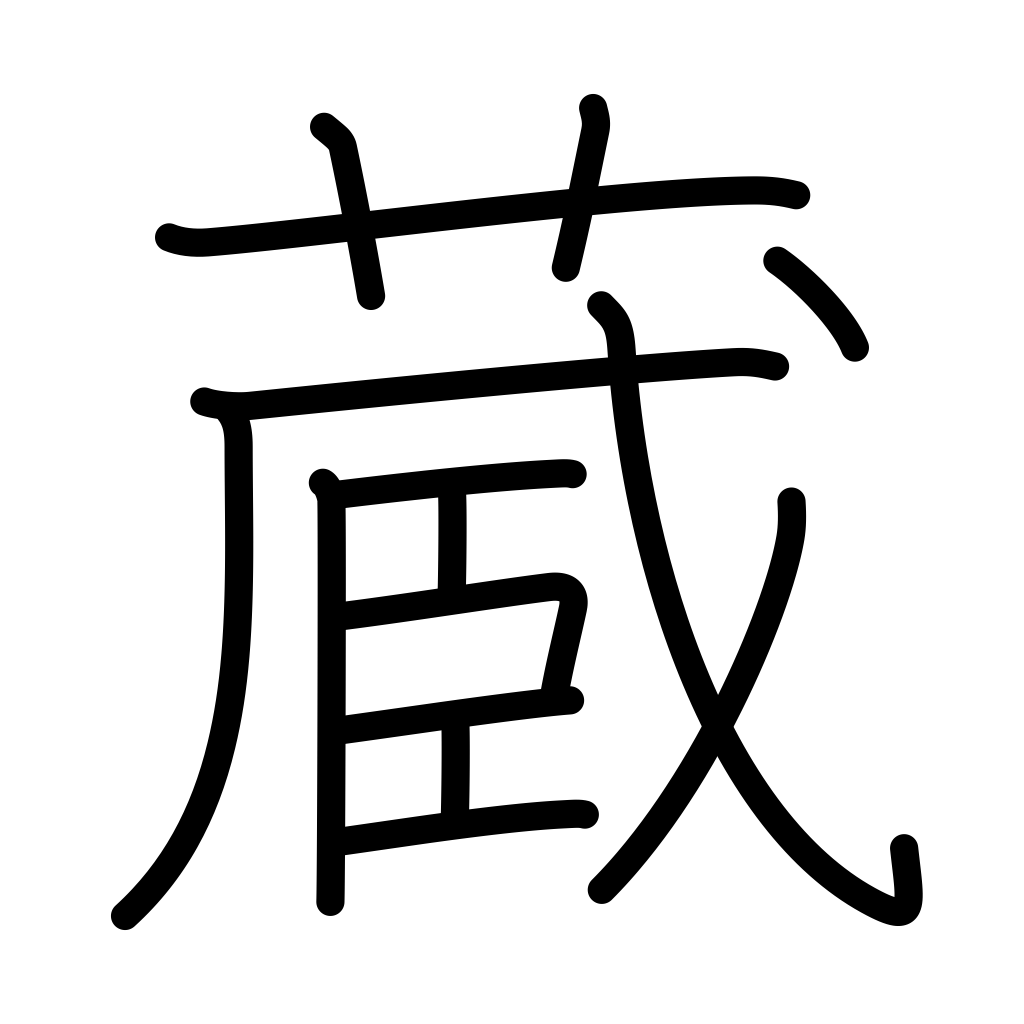
Meaning: storehouse, hide, own, have, possess